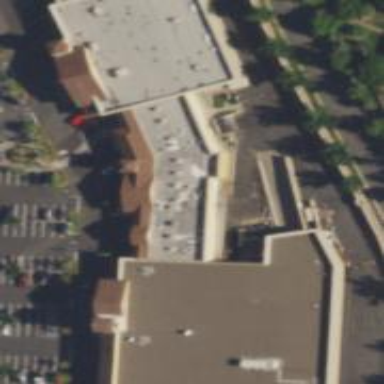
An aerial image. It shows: Fitness center located in leisure land.